Question: I have a small problem.
My app has a database which stores lazy loaded images and Json values.
I have managed to store the values into my database,however i can't seem to store them as
I want,they are stored into the database as .
How can I make the entries to all start at the beginning of the database.
Bellow is my code.
'''
@Override
protected void onCreate(Bundle savedInstanceState) {
// TODO Auto-generated method stub
super.onCreate(savedInstanceState);
//setContentView(R.layout.main);
placeData = new DBHelper(this);
try {
Images("1","http://media.rightmove.co.uk/31k/<PHONE>
/30471_FLE100159_IMG_00_0002_max_200x138.jpg");
Images("2","http://media.rightmove.co.uk/3k/<PHONE>
/2265_9897_IMG_00_0000_max_200x138.jpg");
Images("3","http://media.rightmove.co.uk/75k/<PHONE>
/74944_OSI1000044_IMG_00_0000_max_200x138.jpg");
} catch (Exception e) {
}
try {
JSONArray properties = null;
JSONParser jParser = new JSONParser();
JSONObject json = jParser.getJSONFromUrl(url);
try {
// Getting Array of Contacts
properties = json.getJSONArray(TAG_PROPERTY);
// looping through All Contacts
for (int i = 0; i < properties.length(); i++) {
JSONObject c = properties.getJSONObject(i);
String identifier = c.getString(TAG_IDENTIFIER);
String price = c.getString(TAG_PRICE);
String bedrooms = c.getString(TAG_BEDROOMS);
String address = c.getString(TAG_ADDRESS);
String propertyType =
c.getString(TAG_PROPERTYTYPE);
id = id;
if (properties != null) {
// insert to database
insertData(id,identifier, price, bedrooms,
address,propertyType);
}
}
} catch (Exception e) {
}
} catch (Exception e) {
}
}
private void insertData(String id,String identifier, String price,
String bedrooms,String address, String propertyType) {
// TODO Auto-generated method stub
SQLiteDatabase db = placeData.getWritableDatabase();
ContentValues v = new ContentValues();
v.put(DBHelper.C_ID, id);
v.put(DBHelper.C_IDENTIFIER, identifier);
v.put(DBHelper.C_PRICE, price);
v.put(DBHelper.C_BEDROOMS, bedrooms);
v.put(DBHelper.C_ADDRESS, address);
v.put(DBHelper.C_PROPERTYTYPE, propertyType);
db.insert(DBHelper.TABLE, null, v);
db.close();
}
private void Images(String id, String url) throws ClientProtocolException,
IOException {
// TODO Auto-generated method stub
DefaultHttpClient mHttpClient = new DefaultHttpClient();
HttpGet mHttpGet = new HttpGet(url);
HttpResponse mHttpResponse = mHttpClient.execute(mHttpGet);
if (mHttpResponse.getStatusLine().getStatusCode() == HttpStatus.SC_OK) {
HttpEntity entity = mHttpResponse.getEntity();
if (entity != null) {
// insert to database
insert(id, EntityUtils.toByteArray(entity));
}
}
}
private void insert(String id, byte[] image) {
// TODO Auto-generated method stub
SQLiteDatabase db = placeData.getWritableDatabase();
ContentValues v = new ContentValues();
v.put(DBHelper.C_ID, id);
v.put(DBHelper.C_PHOTOS, image);
db.insert(DBHelper.TABLE, null, v);
db.close();
}
'''
Any help or advice will be appreciated.Thanks
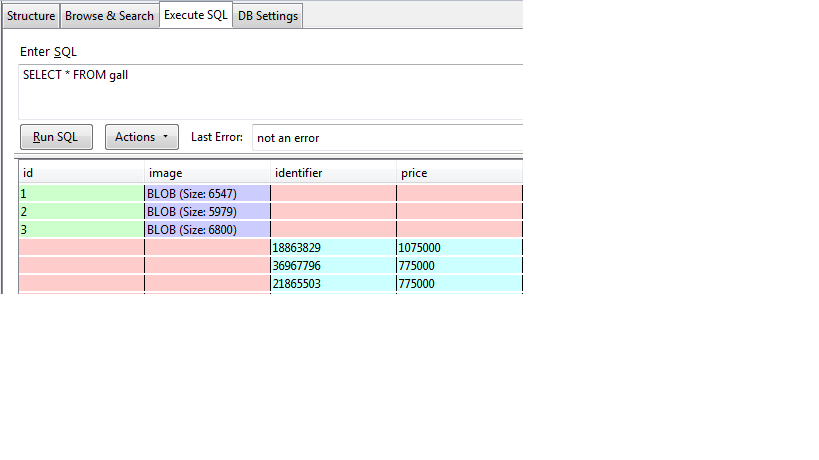
Answer: you don't 'store' them in any order - you 'retrieve' them in whichever order you want.
'''
select * from gall
ORDER BY image
'''
or similar